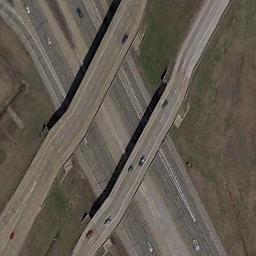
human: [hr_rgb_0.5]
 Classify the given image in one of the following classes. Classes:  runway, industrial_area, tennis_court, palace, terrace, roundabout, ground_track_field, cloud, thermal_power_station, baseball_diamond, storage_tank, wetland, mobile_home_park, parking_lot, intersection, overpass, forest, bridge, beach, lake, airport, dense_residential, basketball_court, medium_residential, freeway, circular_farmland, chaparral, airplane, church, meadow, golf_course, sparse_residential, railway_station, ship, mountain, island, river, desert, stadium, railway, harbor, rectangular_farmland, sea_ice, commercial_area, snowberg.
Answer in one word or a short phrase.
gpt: overpass